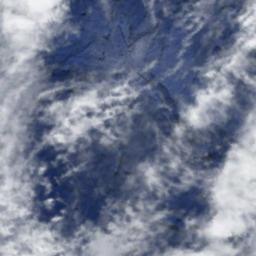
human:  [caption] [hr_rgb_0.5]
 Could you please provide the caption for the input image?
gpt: Large fluffy white clouds on blue sea .

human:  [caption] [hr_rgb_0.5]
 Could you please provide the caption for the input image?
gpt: The white cloud is above bare land .

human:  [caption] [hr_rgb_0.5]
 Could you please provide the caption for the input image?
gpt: The stratocumulus are located above the surface of the sea .

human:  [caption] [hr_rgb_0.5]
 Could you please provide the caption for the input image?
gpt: There is a little thin cloud above the farmland .

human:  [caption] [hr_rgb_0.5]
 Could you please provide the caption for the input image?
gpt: There are many clouds over a blue sea .